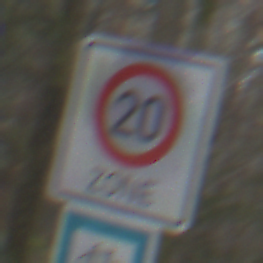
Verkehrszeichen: BeginnZone20
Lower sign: SackgasseRadverkehrDurchlaessig
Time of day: Midday
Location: Outdoor (Nature)
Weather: Overcast
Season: NotSpecified
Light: Natural